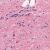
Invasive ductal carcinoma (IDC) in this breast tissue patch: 1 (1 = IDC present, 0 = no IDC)